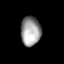
Tissue: lung
Cell type: Epithelial cells
Senescence score: 0.1744
Nuclear area (px): 579
Mean DAPI intensity: 153.632